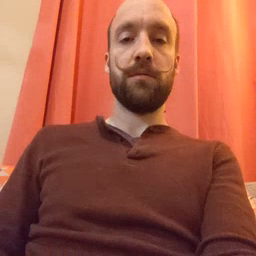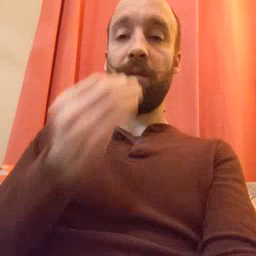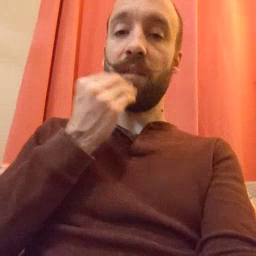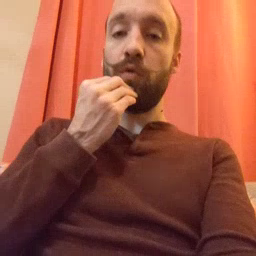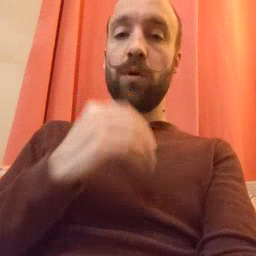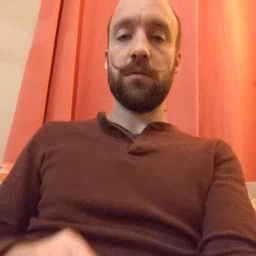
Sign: food